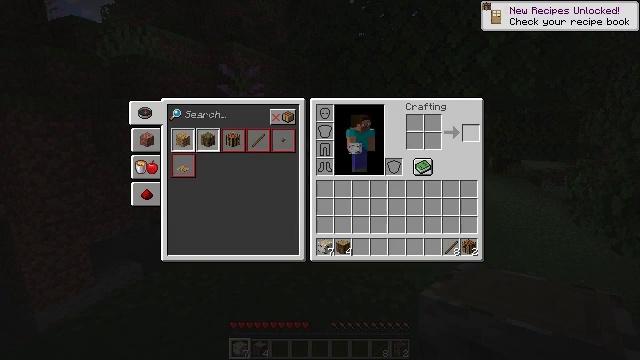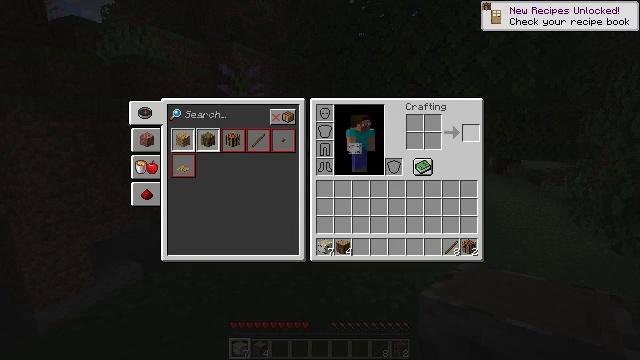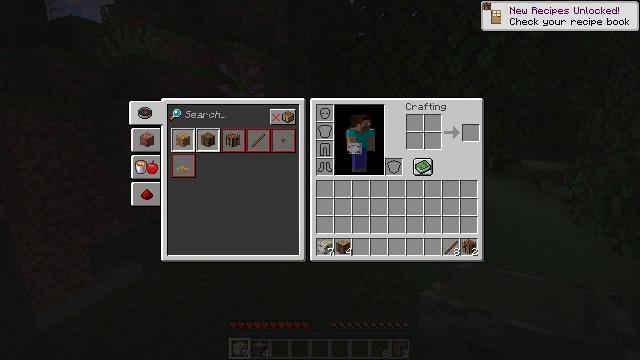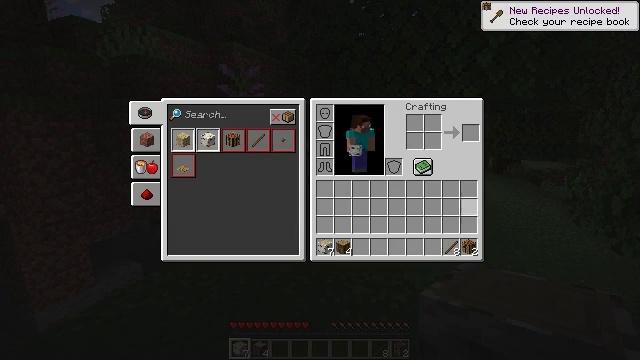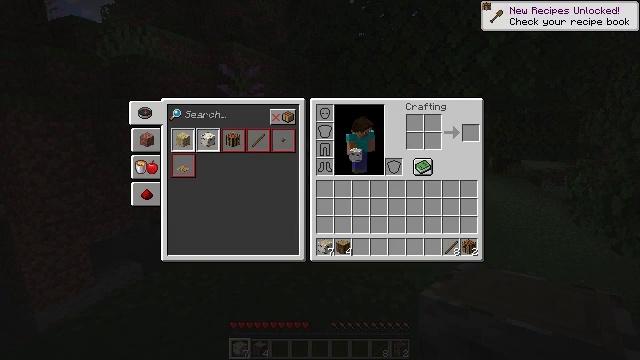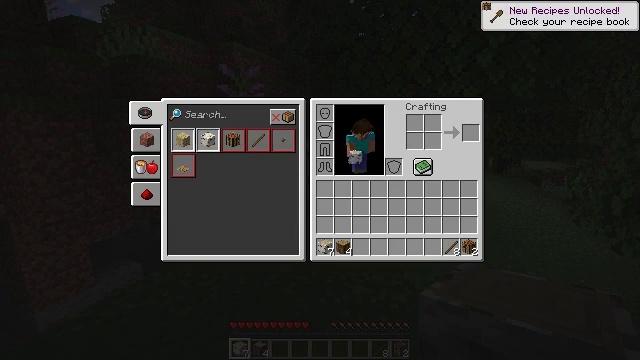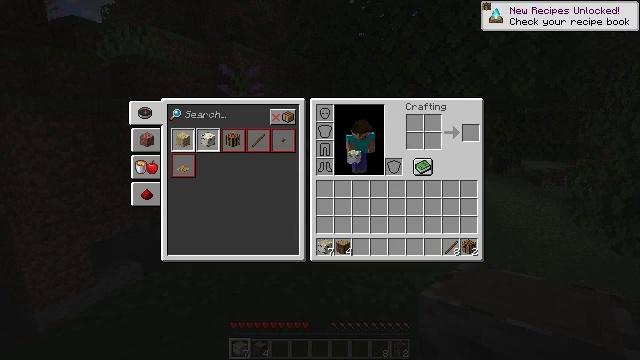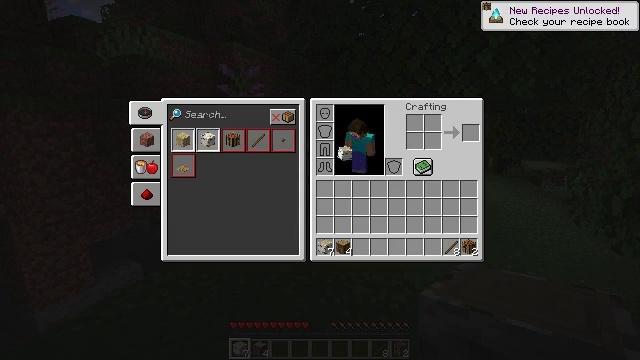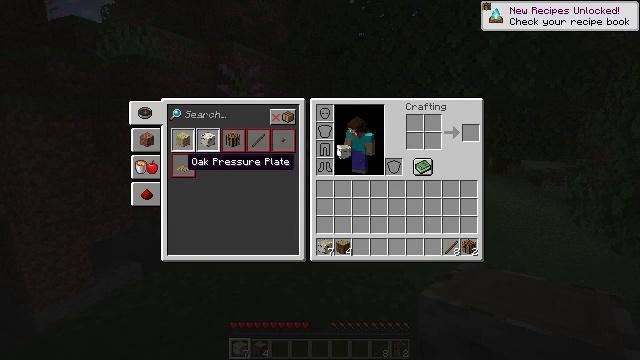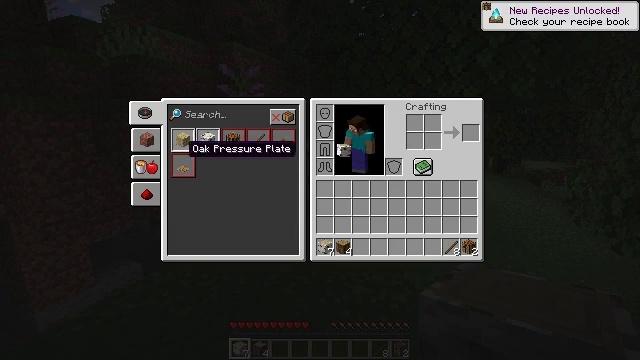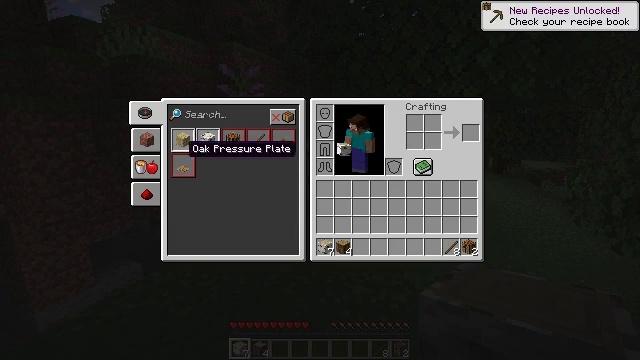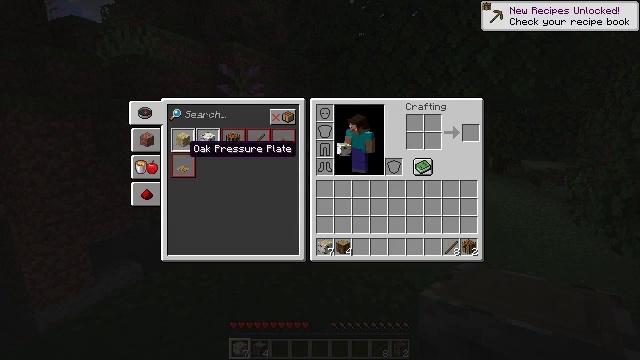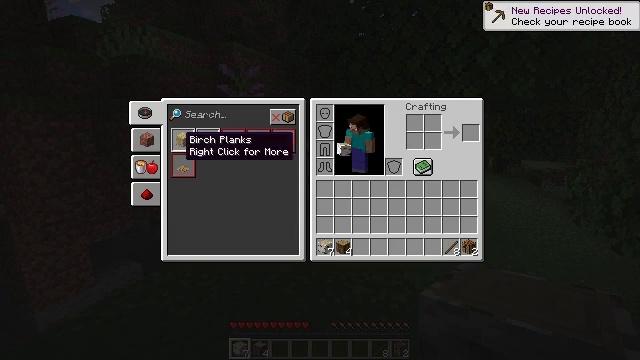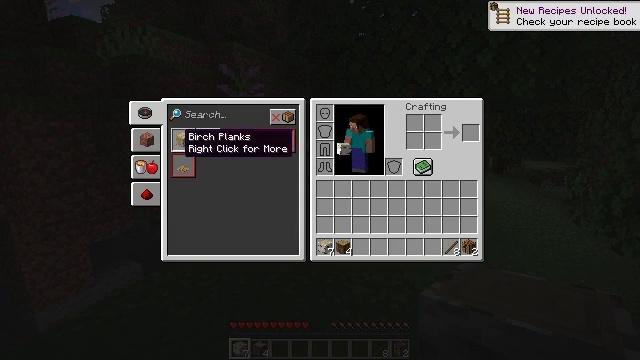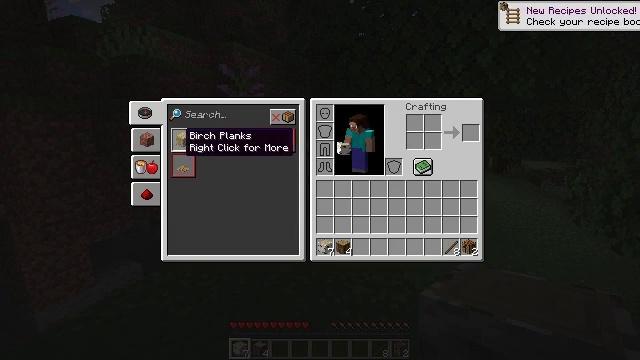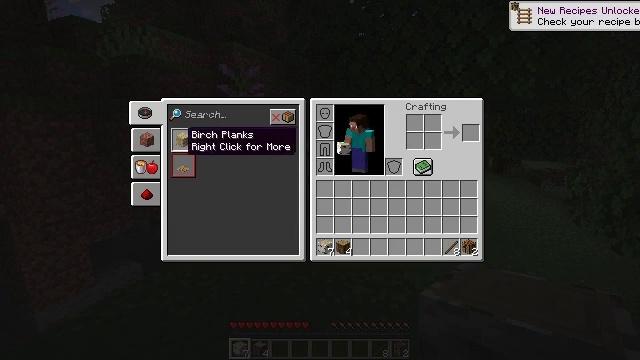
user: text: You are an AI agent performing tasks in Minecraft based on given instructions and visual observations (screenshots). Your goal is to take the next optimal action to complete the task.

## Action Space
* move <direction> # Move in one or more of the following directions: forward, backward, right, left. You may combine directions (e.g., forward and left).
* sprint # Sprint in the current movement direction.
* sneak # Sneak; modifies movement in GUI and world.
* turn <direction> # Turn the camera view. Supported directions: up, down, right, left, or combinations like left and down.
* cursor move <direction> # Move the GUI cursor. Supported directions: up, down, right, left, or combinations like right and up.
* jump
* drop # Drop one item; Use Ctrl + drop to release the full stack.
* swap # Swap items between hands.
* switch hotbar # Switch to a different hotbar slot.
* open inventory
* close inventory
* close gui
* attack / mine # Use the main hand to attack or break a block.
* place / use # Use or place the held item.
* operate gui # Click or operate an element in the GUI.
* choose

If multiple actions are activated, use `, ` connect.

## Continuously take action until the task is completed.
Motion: motion action
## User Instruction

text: Obtain oak wood from logs.
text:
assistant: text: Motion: open gui
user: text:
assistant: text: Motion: cursor move down
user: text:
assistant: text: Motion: cursor move down
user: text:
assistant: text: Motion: no_op
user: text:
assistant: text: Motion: cursor move left and down
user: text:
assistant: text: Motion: cursor move left and up
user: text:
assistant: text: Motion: cursor move left and up
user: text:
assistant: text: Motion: cursor move left and up
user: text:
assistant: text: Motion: cursor move up
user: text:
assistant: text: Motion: no_op
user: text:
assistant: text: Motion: no_op
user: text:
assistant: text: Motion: cursor move up
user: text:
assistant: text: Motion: no_op
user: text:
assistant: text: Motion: no_op
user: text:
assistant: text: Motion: no_op
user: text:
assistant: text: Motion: no_op
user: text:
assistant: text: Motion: no_op
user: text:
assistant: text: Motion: no_op
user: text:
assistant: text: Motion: no_op
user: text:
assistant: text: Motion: no_op
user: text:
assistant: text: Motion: no_op
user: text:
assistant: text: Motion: no_op
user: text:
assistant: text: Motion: no_op
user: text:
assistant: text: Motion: no_op
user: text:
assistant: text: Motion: no_op
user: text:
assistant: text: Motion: no_op
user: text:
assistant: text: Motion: no_op
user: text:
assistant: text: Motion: no_op
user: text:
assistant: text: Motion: no_op
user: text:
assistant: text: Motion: no_op